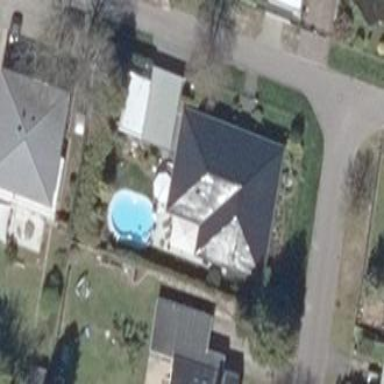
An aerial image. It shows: Hipped roof on residential building.